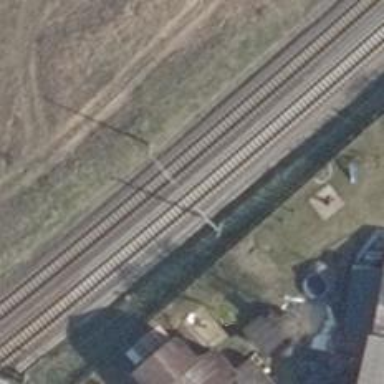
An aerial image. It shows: Railway track with contact lines for electrification.